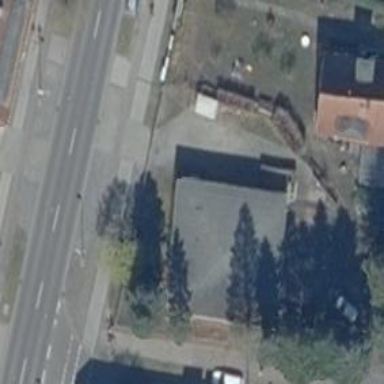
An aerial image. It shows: Service building.